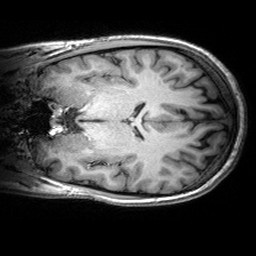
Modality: T1w
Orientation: coronal
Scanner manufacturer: siemens
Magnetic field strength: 3 T
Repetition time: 2.53 s
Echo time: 0.00299 s